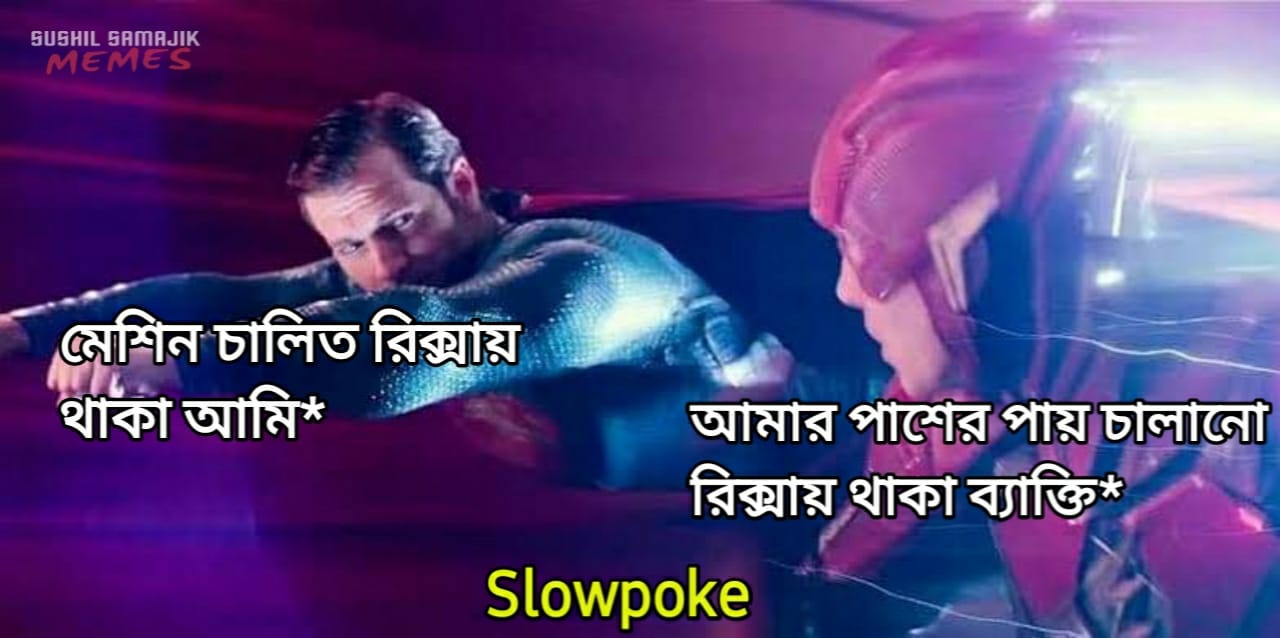
Caption: মেশিন চালিত রিক্সায় থাকা আমি*      আমার পাশের পায় চালানো রিক্সায় থাকা ব্যক্তি*    Slowpoke
Label: non-hate